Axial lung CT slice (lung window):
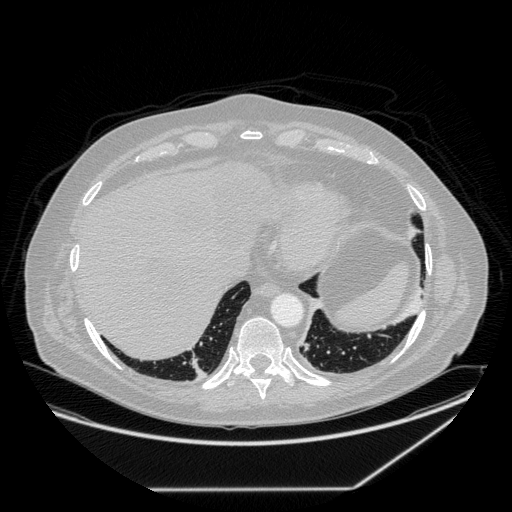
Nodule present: no